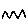
Label: zigzag